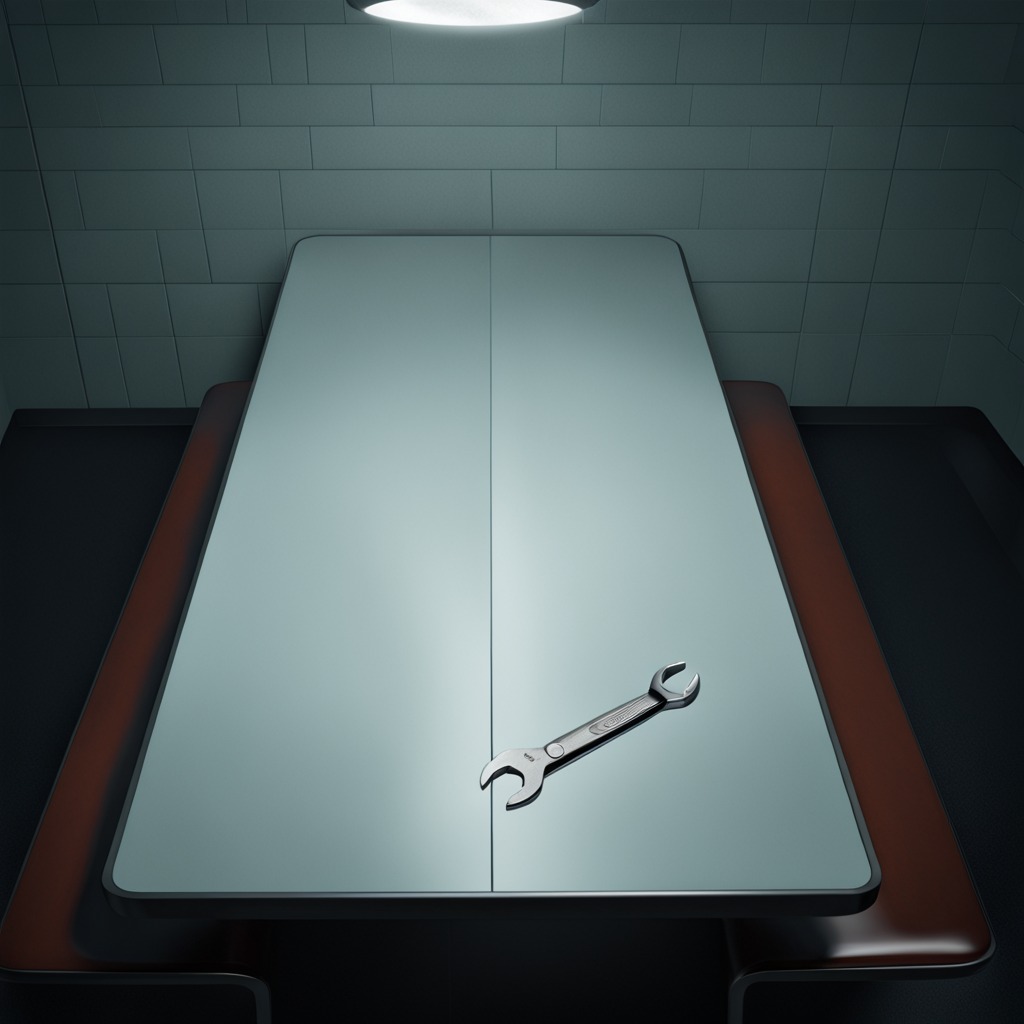
An wrench is lying on the clean empty table in a railway signal maintenance room.